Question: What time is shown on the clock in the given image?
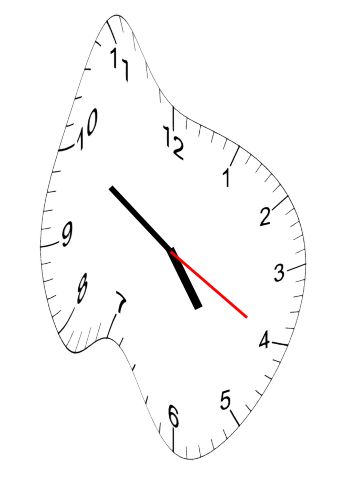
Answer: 04:50:20